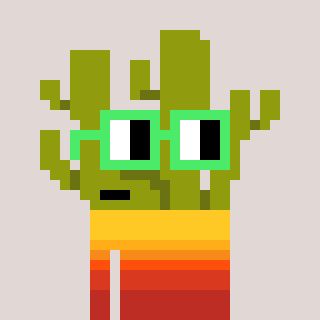
a pixel art character with square light green glasses, a cactus-shaped head and a grayscale-colored body on a warm background